Field crop: maize
Growth stage: 2
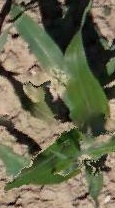
Species: maize